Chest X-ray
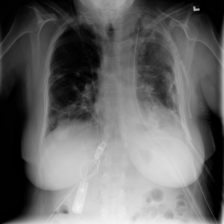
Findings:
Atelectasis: negative
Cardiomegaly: negative
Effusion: negative
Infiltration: negative
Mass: negative
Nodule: positive
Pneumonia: negative
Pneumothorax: positive
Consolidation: negative
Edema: negative
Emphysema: negative
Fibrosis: negative
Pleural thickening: negative
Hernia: negative